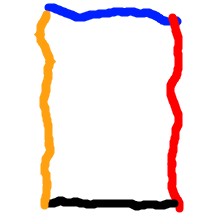
Shape: rectangle